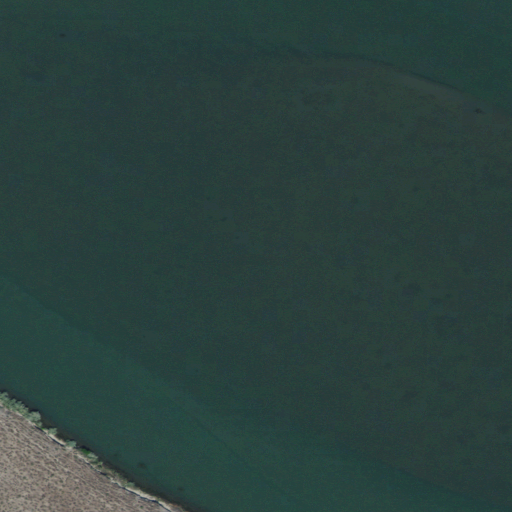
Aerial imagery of island in Idaho named Edgington Island (historical) containing open water and shrub